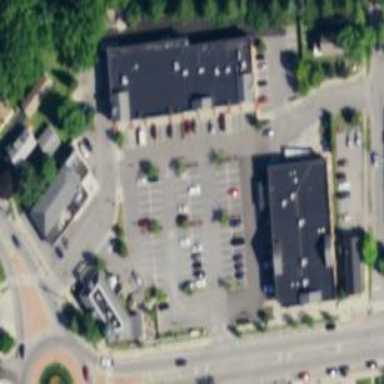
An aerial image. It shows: Retail area.